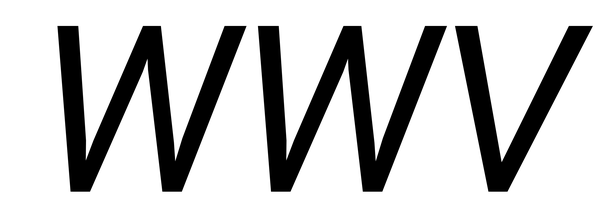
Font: Roboto-Italic_Italic